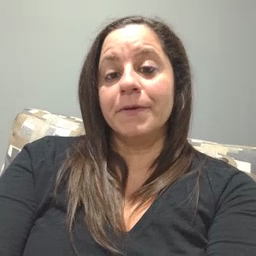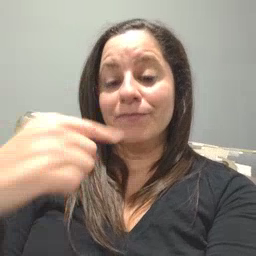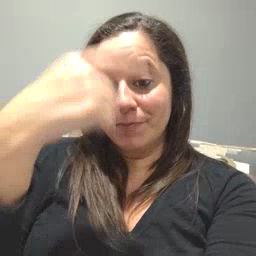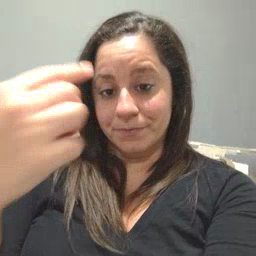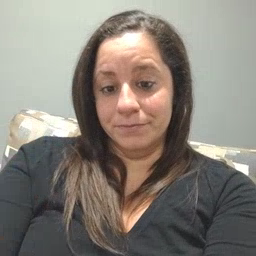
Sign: face